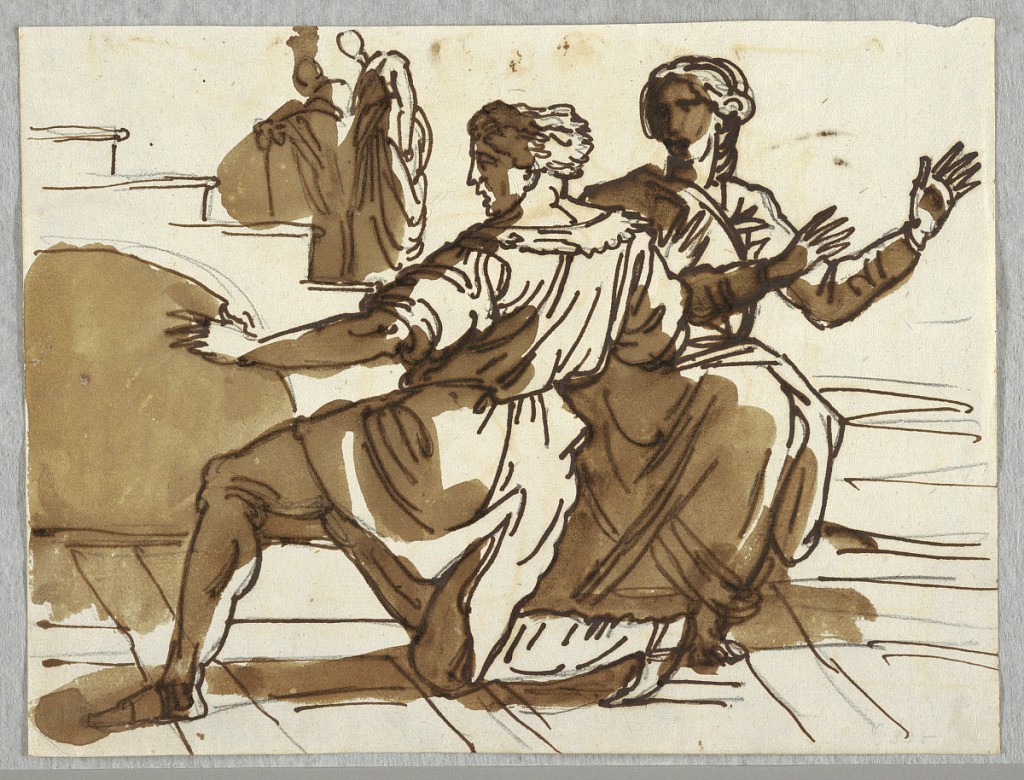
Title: Man and Woman, Cartoon for "Death of Ananias" after Raphael Sanzio
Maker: Felice Giani, Italian, 1758–1823
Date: ca. 1820
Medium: Pen and ink, brush and sepia wash over black chalk on laid paper
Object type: Drawing
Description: Staircase with two figures